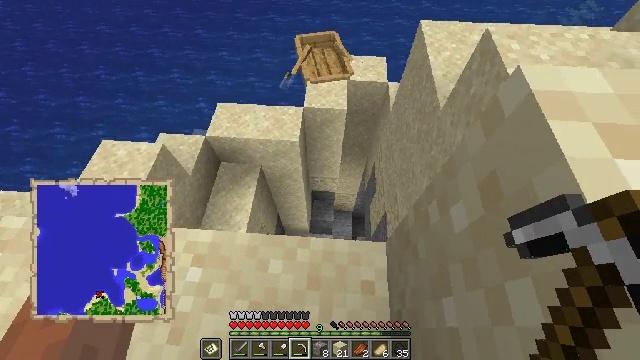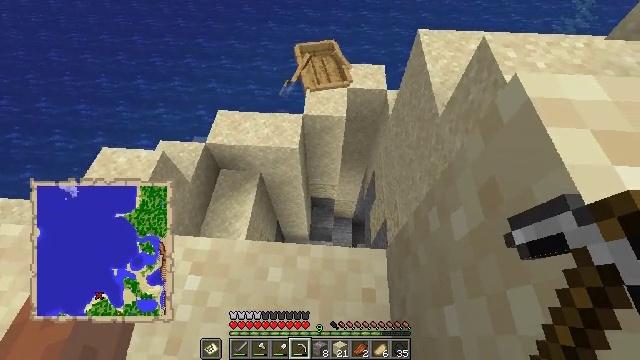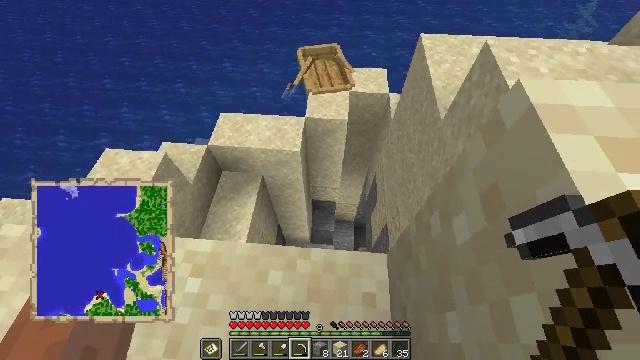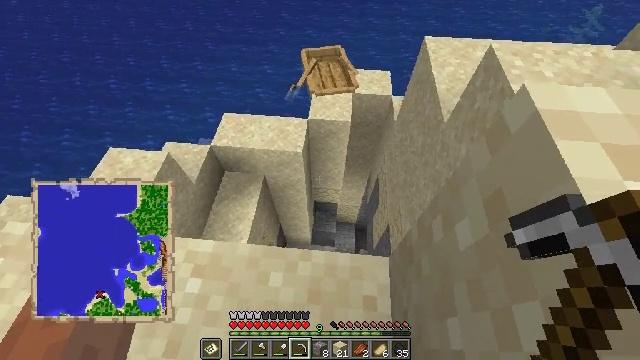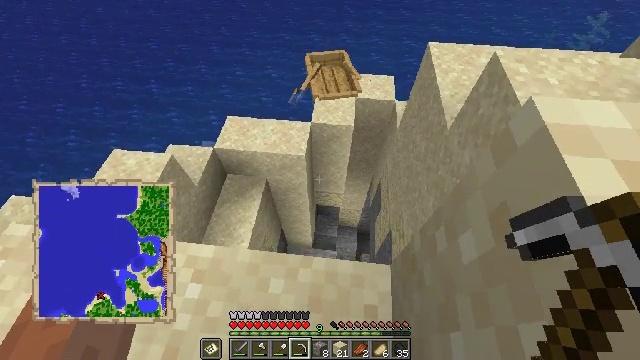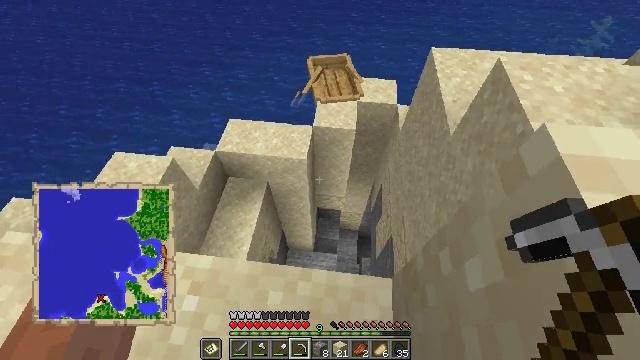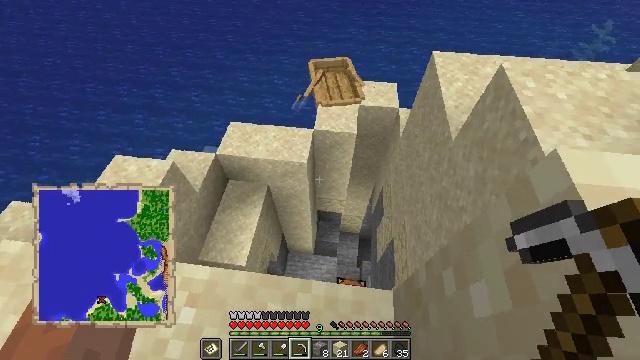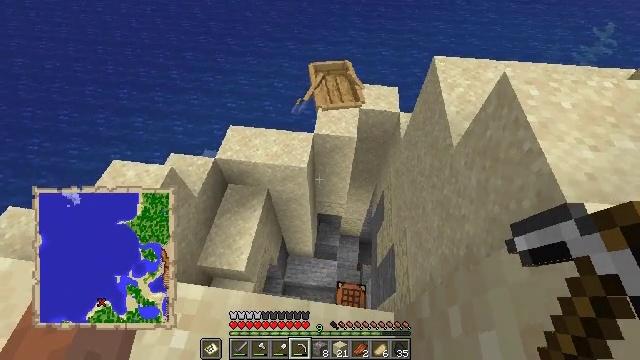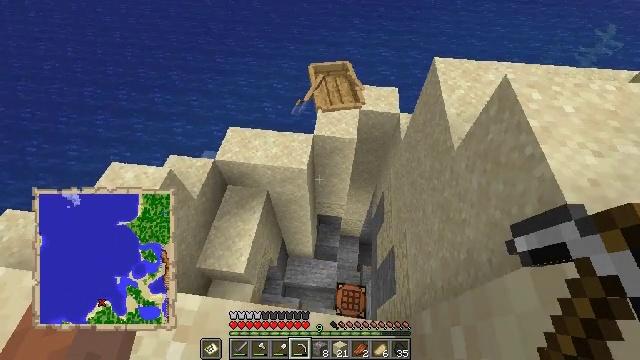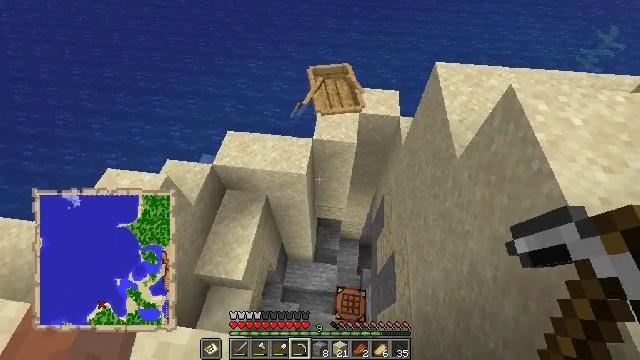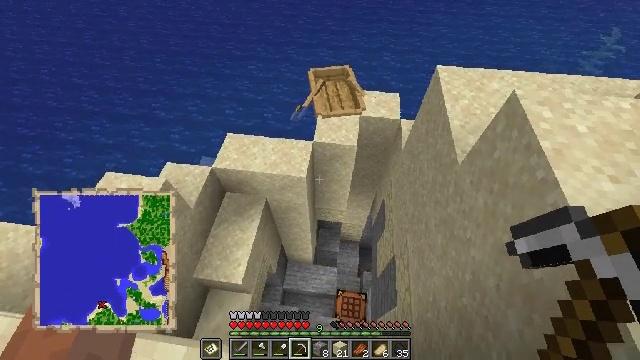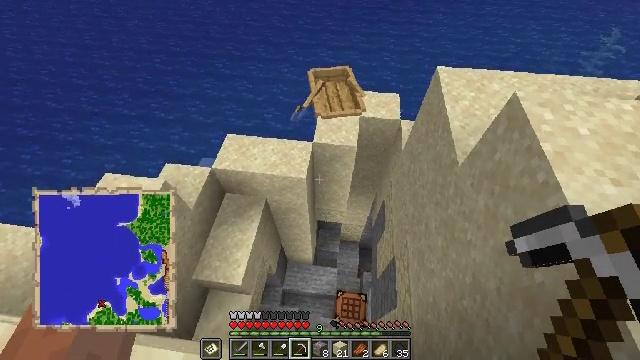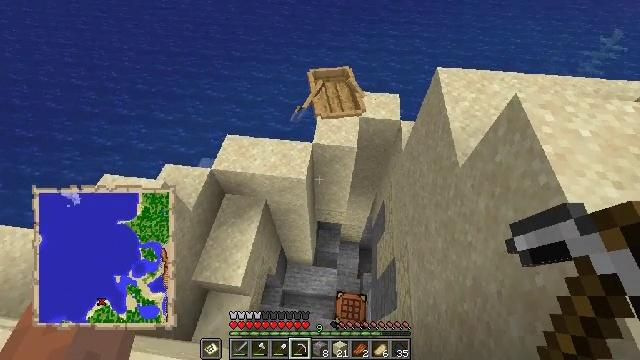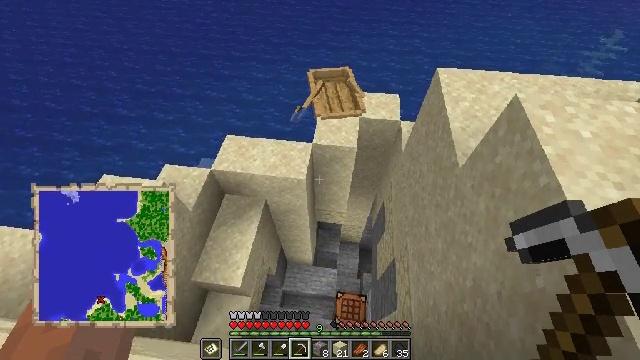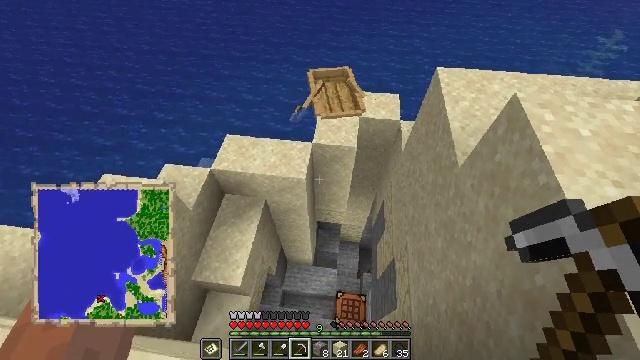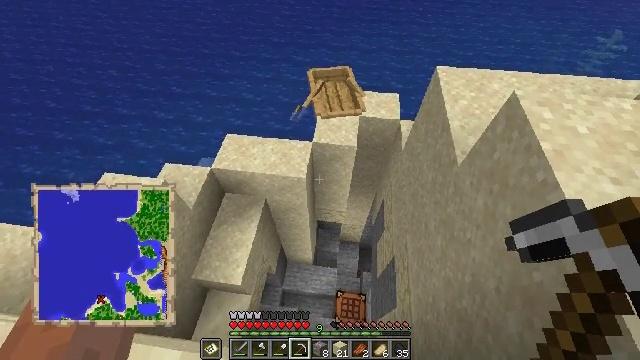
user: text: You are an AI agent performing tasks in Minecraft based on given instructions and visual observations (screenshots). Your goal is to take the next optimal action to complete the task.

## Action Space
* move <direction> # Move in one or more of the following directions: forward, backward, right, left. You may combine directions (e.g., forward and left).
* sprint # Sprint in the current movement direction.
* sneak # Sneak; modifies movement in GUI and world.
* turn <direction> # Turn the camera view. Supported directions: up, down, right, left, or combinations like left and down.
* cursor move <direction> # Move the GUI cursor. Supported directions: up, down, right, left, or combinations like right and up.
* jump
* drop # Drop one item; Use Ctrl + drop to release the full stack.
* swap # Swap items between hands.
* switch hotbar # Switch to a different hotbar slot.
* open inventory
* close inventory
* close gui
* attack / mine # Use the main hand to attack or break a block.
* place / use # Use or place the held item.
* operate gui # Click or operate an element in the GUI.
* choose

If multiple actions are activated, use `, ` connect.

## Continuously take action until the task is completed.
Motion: motion action
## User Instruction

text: Break the sand block.
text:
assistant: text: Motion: move right, sneak, turn up
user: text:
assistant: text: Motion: move right, sneak
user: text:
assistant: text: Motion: move right, sneak
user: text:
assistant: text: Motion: move forward and move right, sneak
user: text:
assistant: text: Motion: move forward and move right, sneak
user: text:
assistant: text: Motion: move forward and move right, sneak
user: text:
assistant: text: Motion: move forward and move right, sneak
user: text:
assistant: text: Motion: move forward and move right, sneak
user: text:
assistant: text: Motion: move forward, sneak
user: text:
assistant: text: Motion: move forward, sneak
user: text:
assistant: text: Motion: sneak
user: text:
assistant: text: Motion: sneak
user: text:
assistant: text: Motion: sneak
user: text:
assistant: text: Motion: move back, sneak
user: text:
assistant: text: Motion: move back, sneak
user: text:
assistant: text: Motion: move back, sneak
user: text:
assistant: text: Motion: move back, sneak
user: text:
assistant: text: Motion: move back, sneak
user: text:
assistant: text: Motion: move back, sneak
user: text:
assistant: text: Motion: move back, sneak
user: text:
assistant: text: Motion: move back, sneak
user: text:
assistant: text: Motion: move back, sneak
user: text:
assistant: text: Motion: move back, sneak
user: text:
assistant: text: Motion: move back, sneak
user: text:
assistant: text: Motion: move back, sneak
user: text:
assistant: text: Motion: move back, sneak
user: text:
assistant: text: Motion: move back
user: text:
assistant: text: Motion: move back
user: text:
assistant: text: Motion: move back
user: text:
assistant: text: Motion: move back